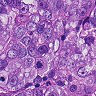
Metastatic tissue present: yes